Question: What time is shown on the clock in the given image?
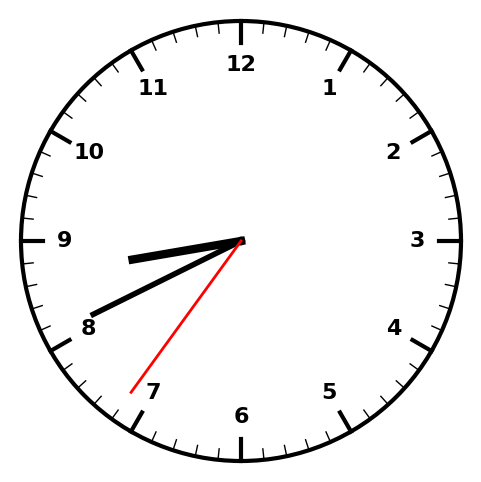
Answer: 08:40:36